Question: I want to use the classic DOS Codepage437 fonts on a HTML web page. I've included a *.ttf file with CSS and normal letters do work. But there a some missing glyphs, that are interpreted as control characters (for example the nice dos style smileys :D or chinese yen sign). How can I force the browser to display e.g. glyph 0x0E of the ttf-file?
See <URL>
This is how it should look like:

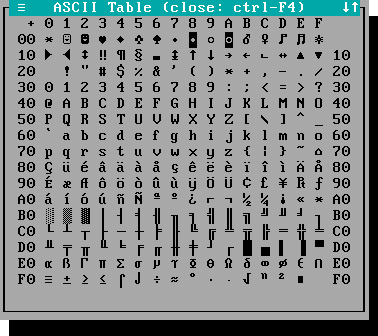
Answer: tl;dr: You can't use the DOS 437 character set on a web page.
---
One problem is that browsers interpret numeric character references as Unicode codepoints. In your example page, 'E' always means U+00C8 LATIN CAPITAL LETTER E WITH GRAVE.
Now you're using a font where U+00C8 happens to look like '+' instead of 'E', but that doesn't matter.
Or rather, it matter, because it only contributes to the confusion. You say, "normal letters do work", but they don't "work"; they are simply displayed, but the result is not what you expect.
As a test, try to display
'''
OOOxOUU
'''
using your font. Then double click on the first character, to select the whole word. You will see that only the first three characters get selected, because 'OOO' is a word. 'x' is not a letter, and thus not part of a word, no matter the font!
The same is true for numerical references below 32, like '' where the font may contain '|' at that position, but the browser knows that this is Unicode U+0019 END OF MEDIUM, a non-printing character. So it won't be printed.
Another, unrelated, problem with your webpage is that you specify 'UTF-8' for the charset, rather than 'IBM437'.
Browsers are not obliged to honour uncommon codepages though, so it won't magically start working if you change it. In addition, numerical references like 'E' still mean codepoint 200 rather than the 200th glyph in your font.
So in this case, it won't really make much of a difference what charset you specify.
---
The solution, then, is to create a Unicode compatible font, that has the glyphs mapped to the correct codepoints ('+' is at codepoint U+255A, and so on) and use them by referring to said codepoints in the HTML ('+' or '+'). Or of course, use UTF-8 and simply type '+' into your editor.